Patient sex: M
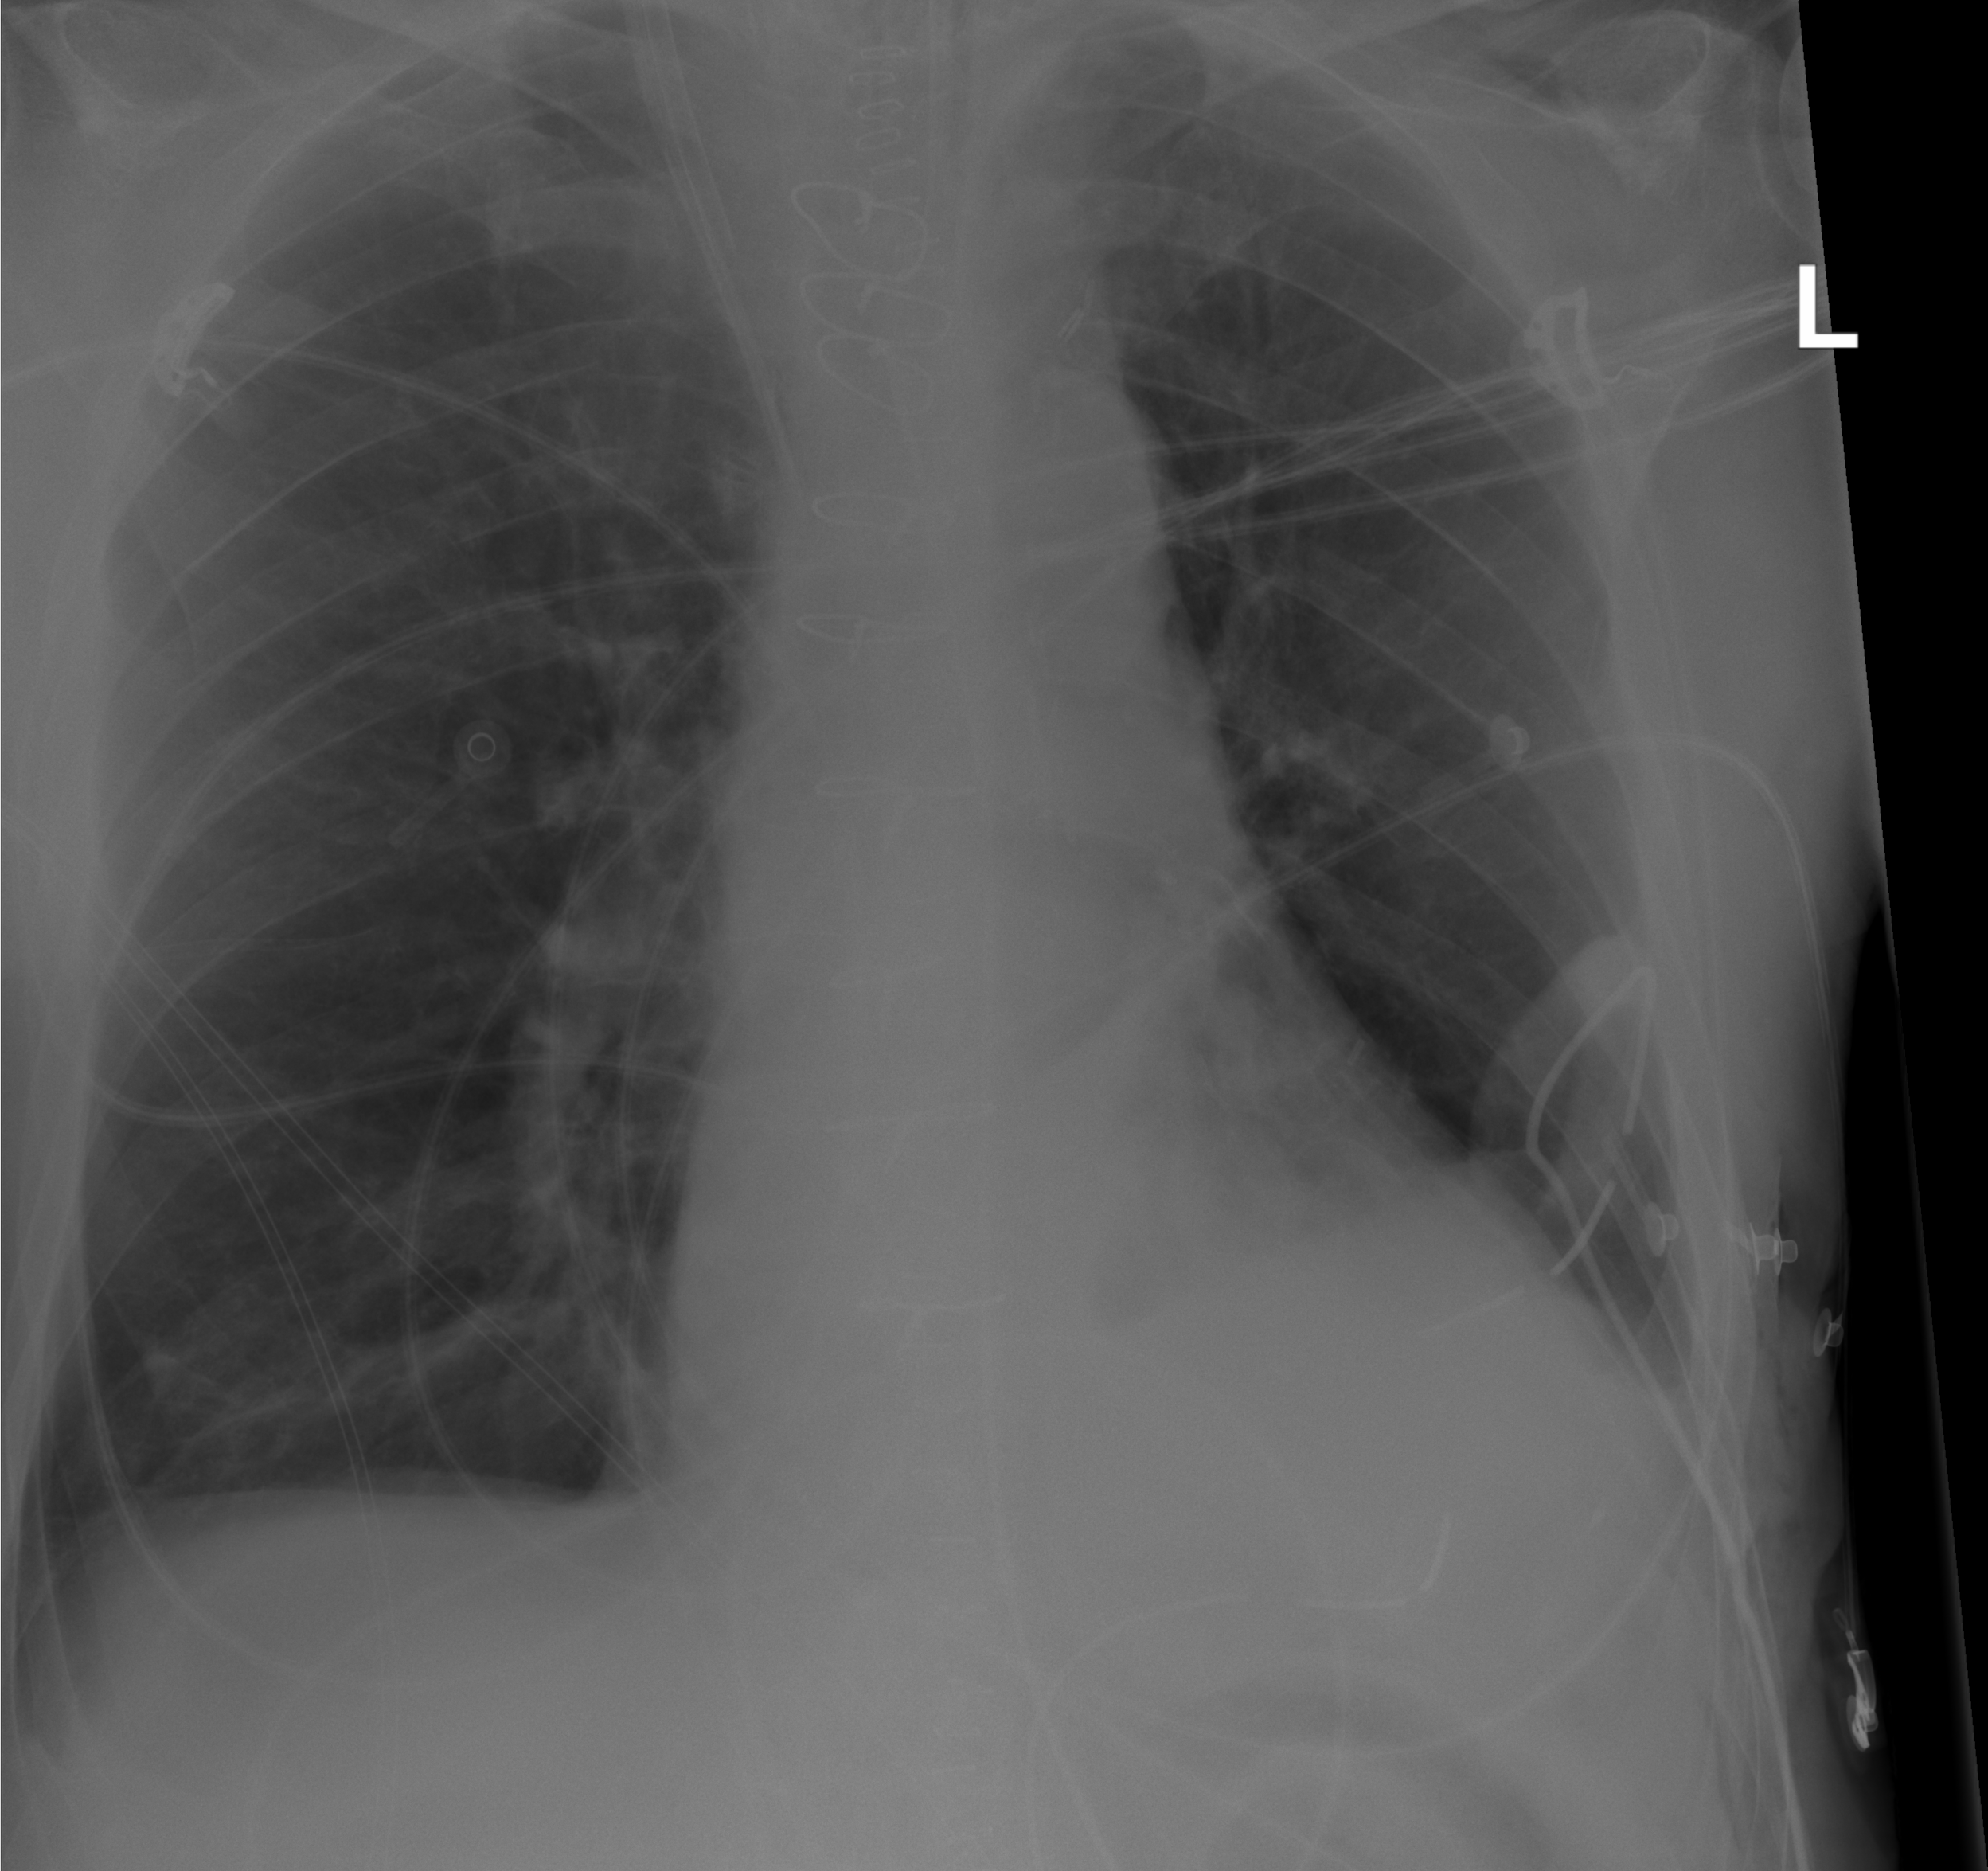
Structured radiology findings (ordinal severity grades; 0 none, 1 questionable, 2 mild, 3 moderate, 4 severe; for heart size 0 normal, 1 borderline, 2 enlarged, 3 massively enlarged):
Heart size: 2
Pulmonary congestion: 0
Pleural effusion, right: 1
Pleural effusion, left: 1
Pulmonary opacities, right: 0
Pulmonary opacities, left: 0
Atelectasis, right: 1
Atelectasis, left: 1